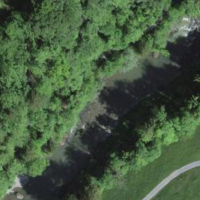
EUNIS habitat code: 15
Species observed at this site:
Equisetum telmateia
Tussilago farfara